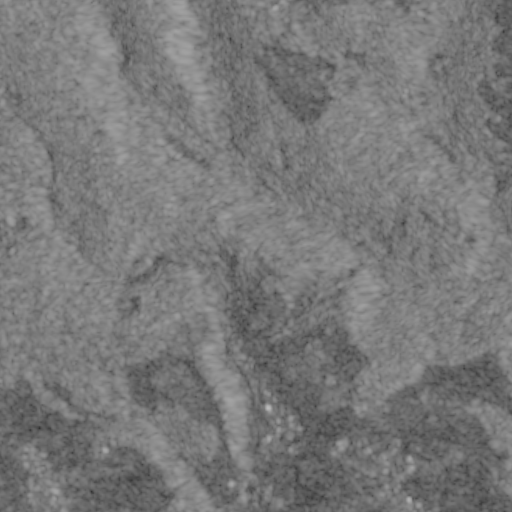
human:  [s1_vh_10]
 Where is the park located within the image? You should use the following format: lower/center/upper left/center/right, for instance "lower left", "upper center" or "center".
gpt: The park is located in the lower right of the image.
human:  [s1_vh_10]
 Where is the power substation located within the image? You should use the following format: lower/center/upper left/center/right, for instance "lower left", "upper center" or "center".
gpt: The power substation is located in the lower of the image.
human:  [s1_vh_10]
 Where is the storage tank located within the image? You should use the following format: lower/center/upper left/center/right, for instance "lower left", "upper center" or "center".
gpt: The storage tank is located in the lower right of the image.
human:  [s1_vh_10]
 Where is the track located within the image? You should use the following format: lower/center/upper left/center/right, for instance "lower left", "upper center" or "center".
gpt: The track is located in the lower right of the image.
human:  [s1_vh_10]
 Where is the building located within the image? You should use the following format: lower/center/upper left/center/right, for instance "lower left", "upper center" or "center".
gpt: There is no building in the image.

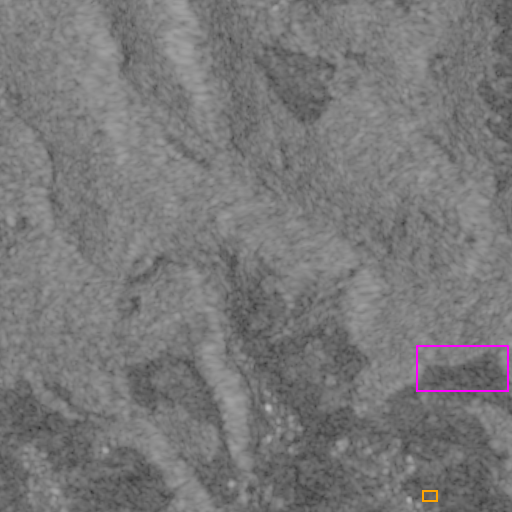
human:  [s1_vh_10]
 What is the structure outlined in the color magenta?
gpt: The structure outlined in magenta is a crop field.
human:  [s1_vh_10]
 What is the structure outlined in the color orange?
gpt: The structure outlined in orange is a park.
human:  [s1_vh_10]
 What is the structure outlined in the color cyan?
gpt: There is no cyan outline.